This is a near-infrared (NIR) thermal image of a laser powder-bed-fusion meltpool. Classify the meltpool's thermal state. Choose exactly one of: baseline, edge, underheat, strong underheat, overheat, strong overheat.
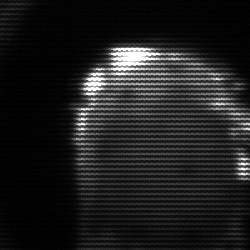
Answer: baseline